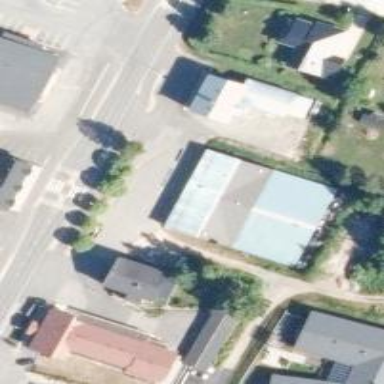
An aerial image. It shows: Retail building.